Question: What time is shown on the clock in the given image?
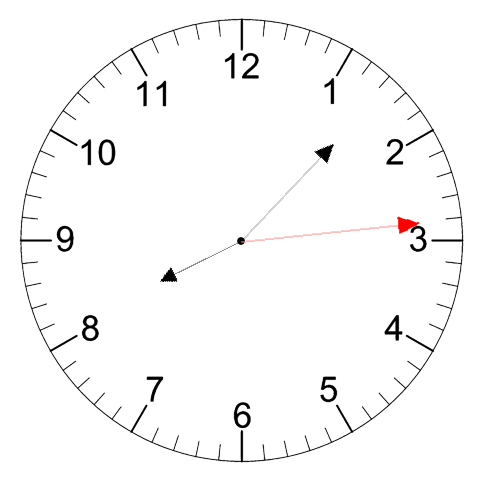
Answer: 08:07:14